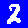
Digit: 2